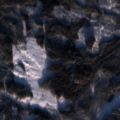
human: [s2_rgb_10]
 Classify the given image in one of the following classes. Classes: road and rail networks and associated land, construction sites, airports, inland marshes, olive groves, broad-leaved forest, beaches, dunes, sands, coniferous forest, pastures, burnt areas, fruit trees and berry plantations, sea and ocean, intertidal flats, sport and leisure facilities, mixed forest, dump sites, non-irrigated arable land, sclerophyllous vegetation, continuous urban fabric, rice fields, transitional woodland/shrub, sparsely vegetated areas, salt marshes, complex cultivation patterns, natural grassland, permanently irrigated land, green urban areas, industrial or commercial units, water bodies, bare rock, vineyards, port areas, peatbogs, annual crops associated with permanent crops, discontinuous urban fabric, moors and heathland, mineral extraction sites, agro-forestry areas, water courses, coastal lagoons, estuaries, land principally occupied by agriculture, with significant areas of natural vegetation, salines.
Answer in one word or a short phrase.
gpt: coniferous forest, transitional woodland/shrub